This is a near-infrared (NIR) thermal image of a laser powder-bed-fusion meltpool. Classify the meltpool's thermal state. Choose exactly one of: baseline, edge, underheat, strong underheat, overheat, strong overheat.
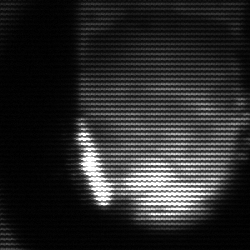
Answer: baseline